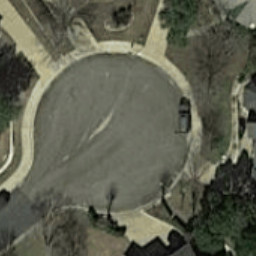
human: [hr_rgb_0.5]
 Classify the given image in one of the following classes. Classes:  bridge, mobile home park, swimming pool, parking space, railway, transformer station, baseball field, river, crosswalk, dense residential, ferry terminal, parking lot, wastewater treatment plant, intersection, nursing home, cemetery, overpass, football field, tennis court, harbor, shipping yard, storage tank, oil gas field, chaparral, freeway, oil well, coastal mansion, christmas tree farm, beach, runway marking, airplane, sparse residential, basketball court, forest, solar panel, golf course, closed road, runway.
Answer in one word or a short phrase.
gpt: closed road